Question: I have Joined Tables Inheritance in my database : a Client table that can be a Company or a Person. I need to create an account for the client but only one if it's a person and one or many if it's a company. I also have users for backoffice that also need an account. So I tried this but I'm not sure if it's a good idea or not. So is it a good idea or not pls ?

Edited Thanks to The Impaler :
<URL>
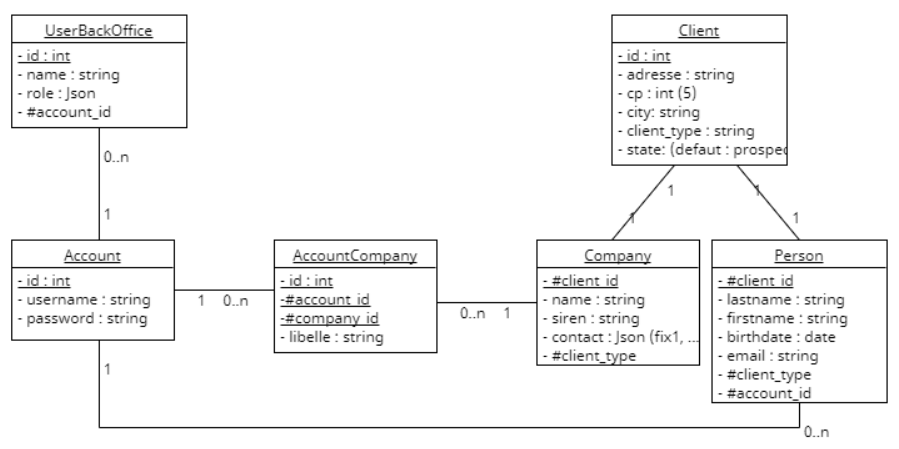
Answer: Your model is already pretty good, but you should fix/improve the following issues:
1. By setting the multiplicity 1 at the sides of Company and Person, the current model states that each client must be associated both with a company and a person! You have to fix this by changing the multiplicity to 0..1 and possibly add an invariant that requires each client to be either a company or a person (in a constraint box attached to the class rectangle).
2. Since, in general, not every company and not every person is a client, you should either change the multiplicities of their association ends at the Client side to 0..1 or rename these classes/tables to CompanyClient and PrivateClient.
3. In UML, the names of classes should not be underlined.
4. In UML, the standard ID attribute(s) of a class (called primary key in databases) have to be desginated by "{id}" appended at the end of the attribute declaration line, and not by underlining the attribute(s) concerned.
5. It's not good practice in UML, to redundantly represent reference properties both with associations and in the form of attributes, as you do with your #-prefixed attributes. Just drop these non-UML syntax attribute declaration lines.
6. Better rename your AccountCompany class to AccountsByCompany.